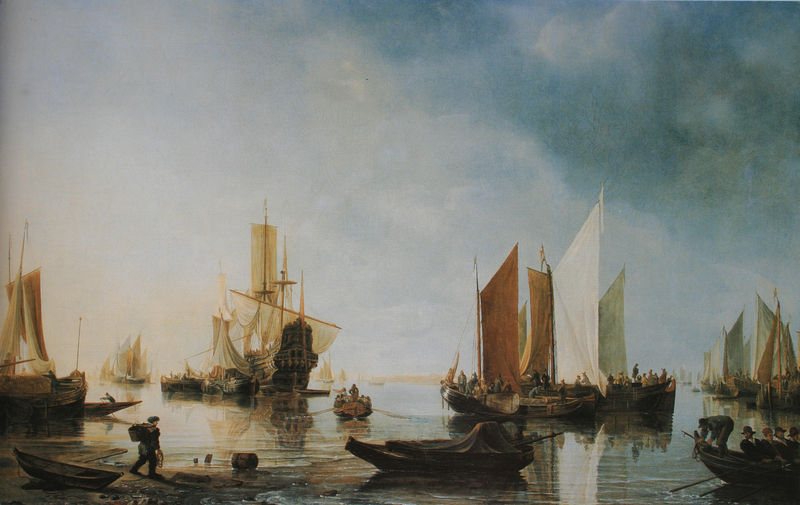
Titel: Hafen mit zahlreichen ankernden Schiffen
Künstler: Hendrik Dubbels
Standort: Kassel
Institution: Staatliche Museen, Schloss Wilhelmshöhe
Schlagwörter: himmel, mann, meer, wasser, see, schiffe, segel, segelschiffe, hafen, seemann, seestück, ruderboot, ruderer, kiste, windstill, landgang, spiegelglatt, kein wind